Field crop: maize
Growth stage: 2
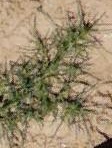
Species: salsola